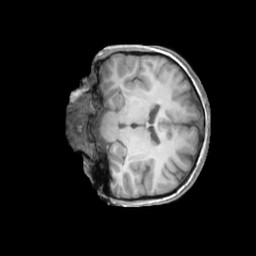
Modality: T1w
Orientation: coronal
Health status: ill
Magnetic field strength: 3 T